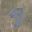
Label: 9